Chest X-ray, PA view. Patient: 7 years old, sex F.
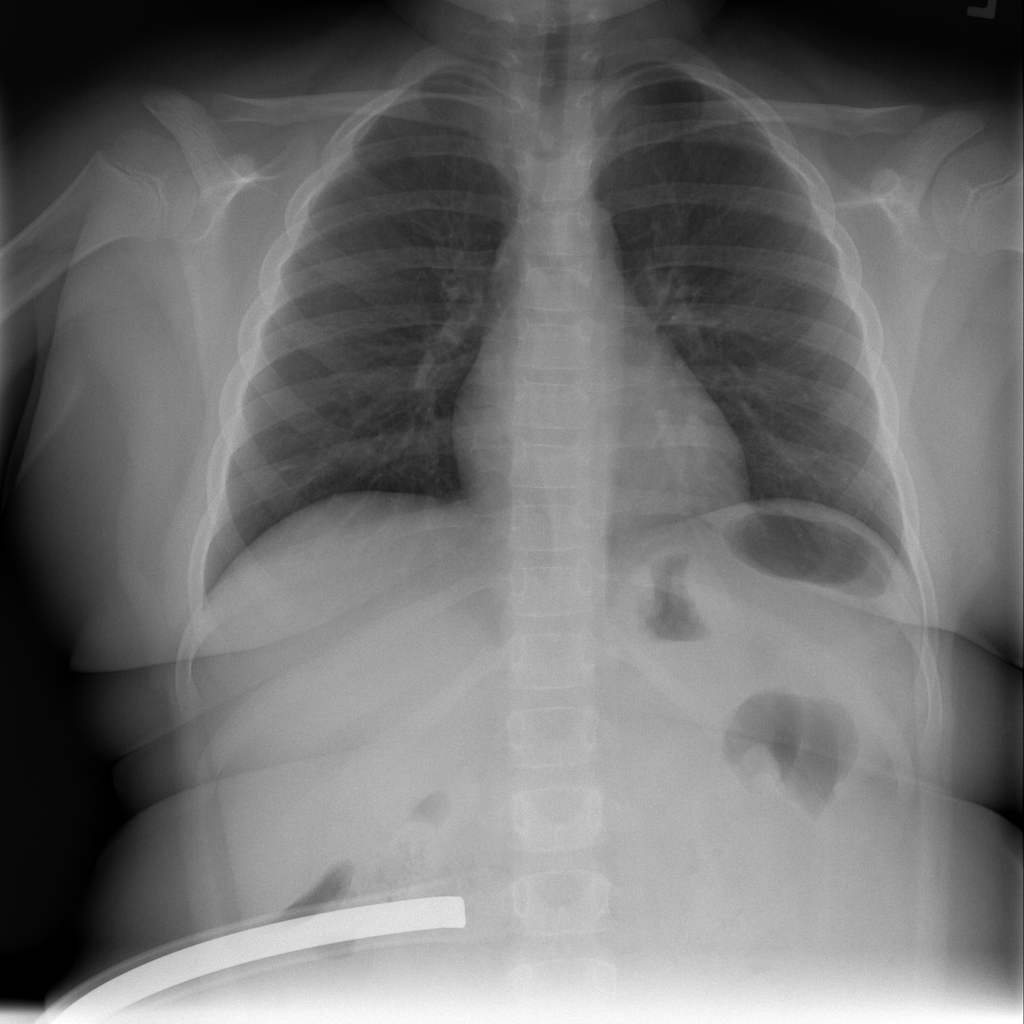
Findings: No Finding